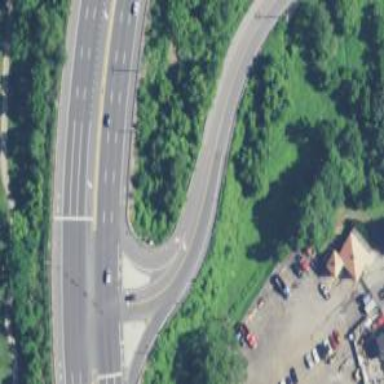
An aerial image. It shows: Trunk link highway.